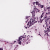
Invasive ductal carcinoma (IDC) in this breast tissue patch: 1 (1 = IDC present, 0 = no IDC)